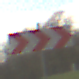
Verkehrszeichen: RichtungstafelnInKurvenGrossLinks
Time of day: MorningAfternoon
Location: Outdoor (Suburban)
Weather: Overcast
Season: NotSpecified
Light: Natural